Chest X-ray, PA view. Patient: 53 years old, sex F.
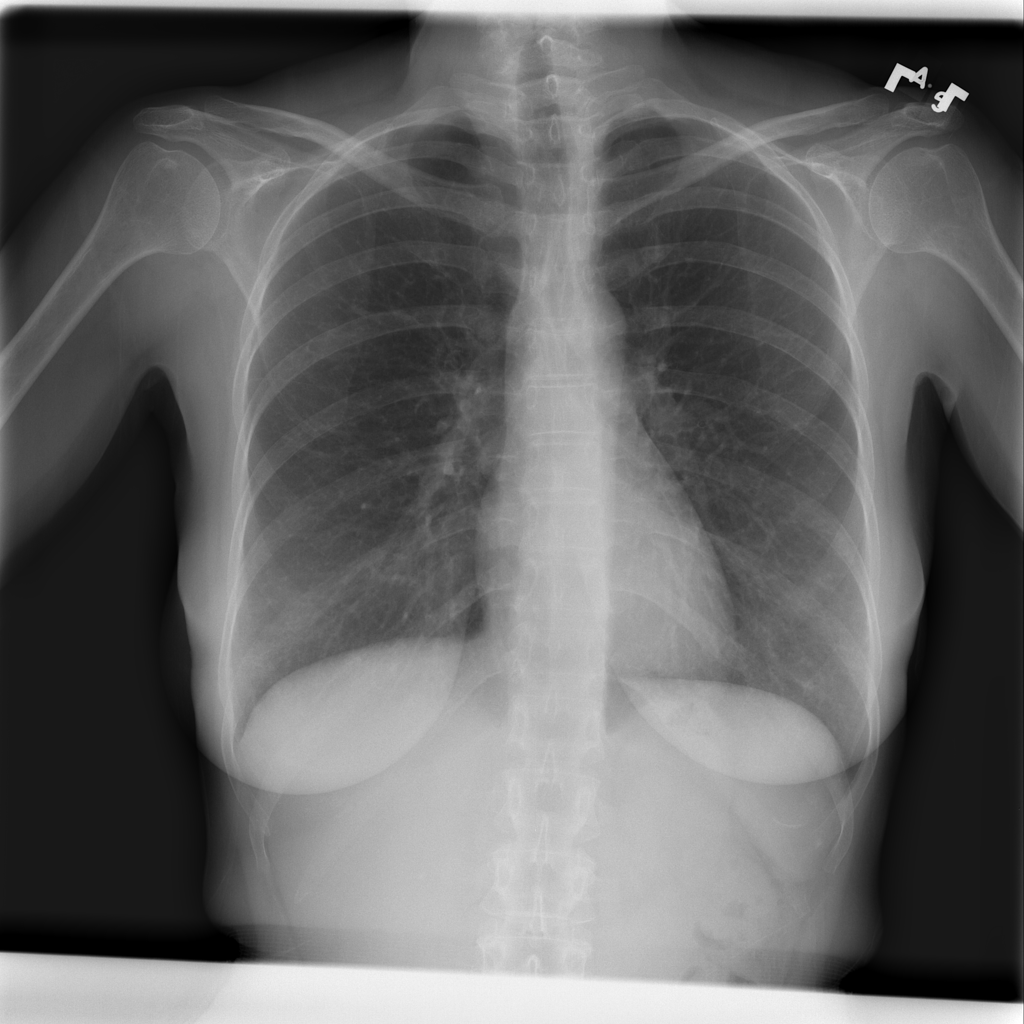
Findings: No Finding